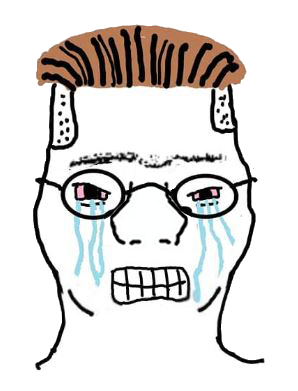
Label: 5_Zoomer